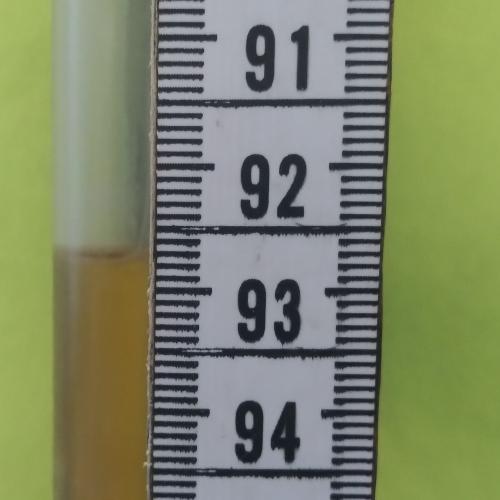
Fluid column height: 92.7 cm